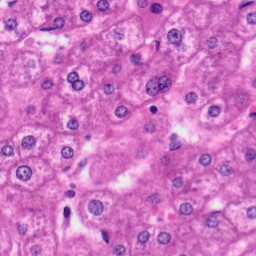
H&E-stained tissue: Liver